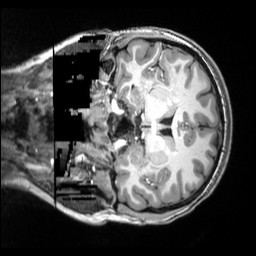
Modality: T1w
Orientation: coronal
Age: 22
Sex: female